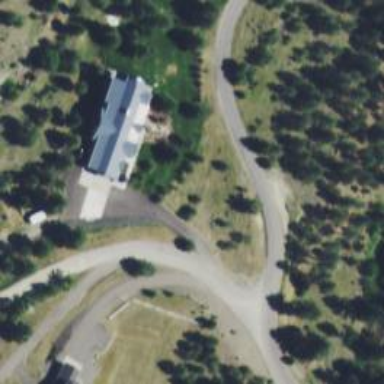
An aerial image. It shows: Driveway leading to service road.